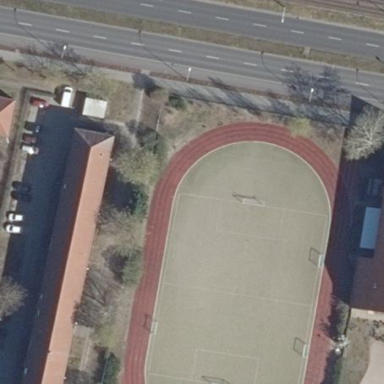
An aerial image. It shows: Athletics track located in leisure land area.